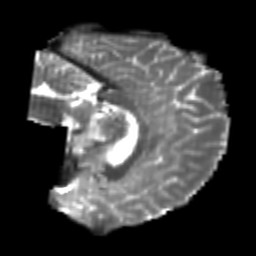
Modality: T2w
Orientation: sagittal
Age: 24
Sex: male
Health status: healthy
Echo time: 0.074 s